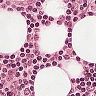
Metastatic tissue present: no